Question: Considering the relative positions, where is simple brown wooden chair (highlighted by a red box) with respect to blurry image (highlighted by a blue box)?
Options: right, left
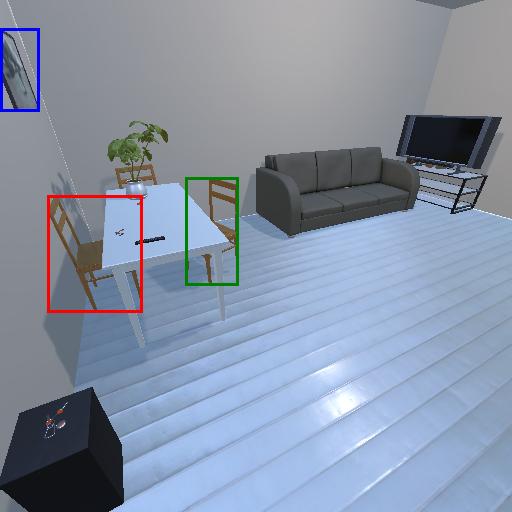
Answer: right